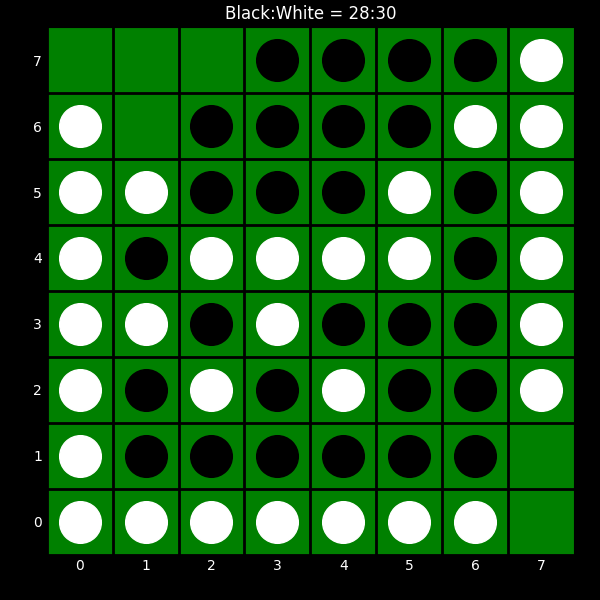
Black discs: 28
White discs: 30